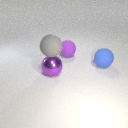
large blue rubber sphere behind large purple metal sphere